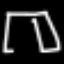
Label: pants